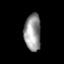
Tissue: prostate
Cell type: Epithelial cells
Senescence score: 0.1151
Nuclear area (px): 606
Mean DAPI intensity: 148.19